Interaction volume radius: 10 \u00c5
Interaction volume height: 30 \u00c5
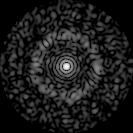
Disorder parameter: 0.8496